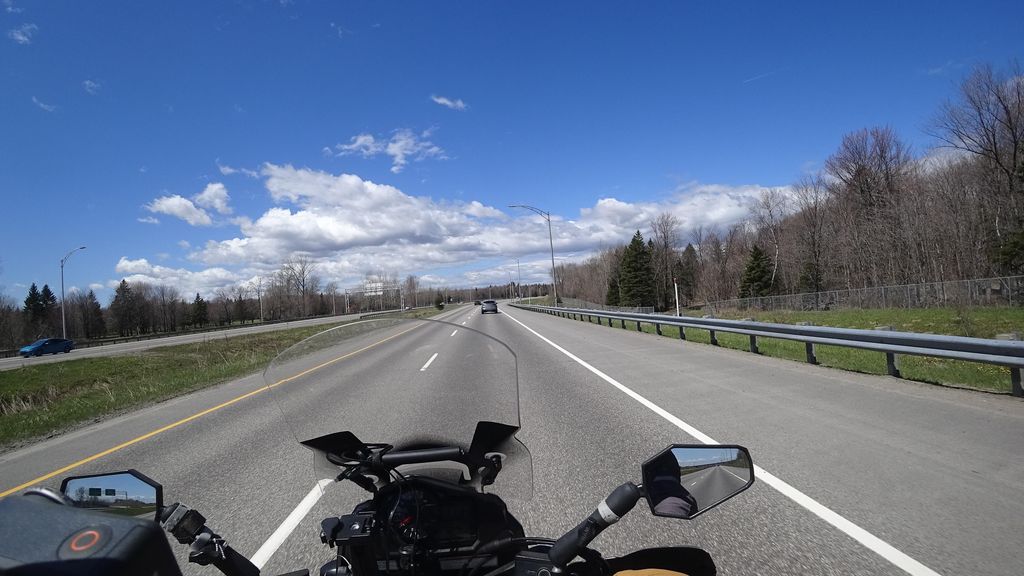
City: quebec_city